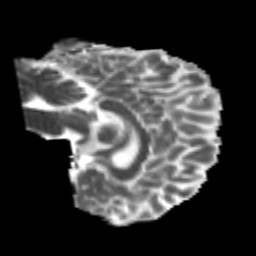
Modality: MD
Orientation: sagittal
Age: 25
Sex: female
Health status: healthy
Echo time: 0.074 s